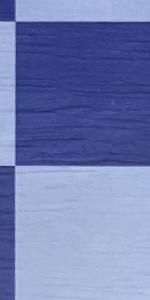
Label: Empty